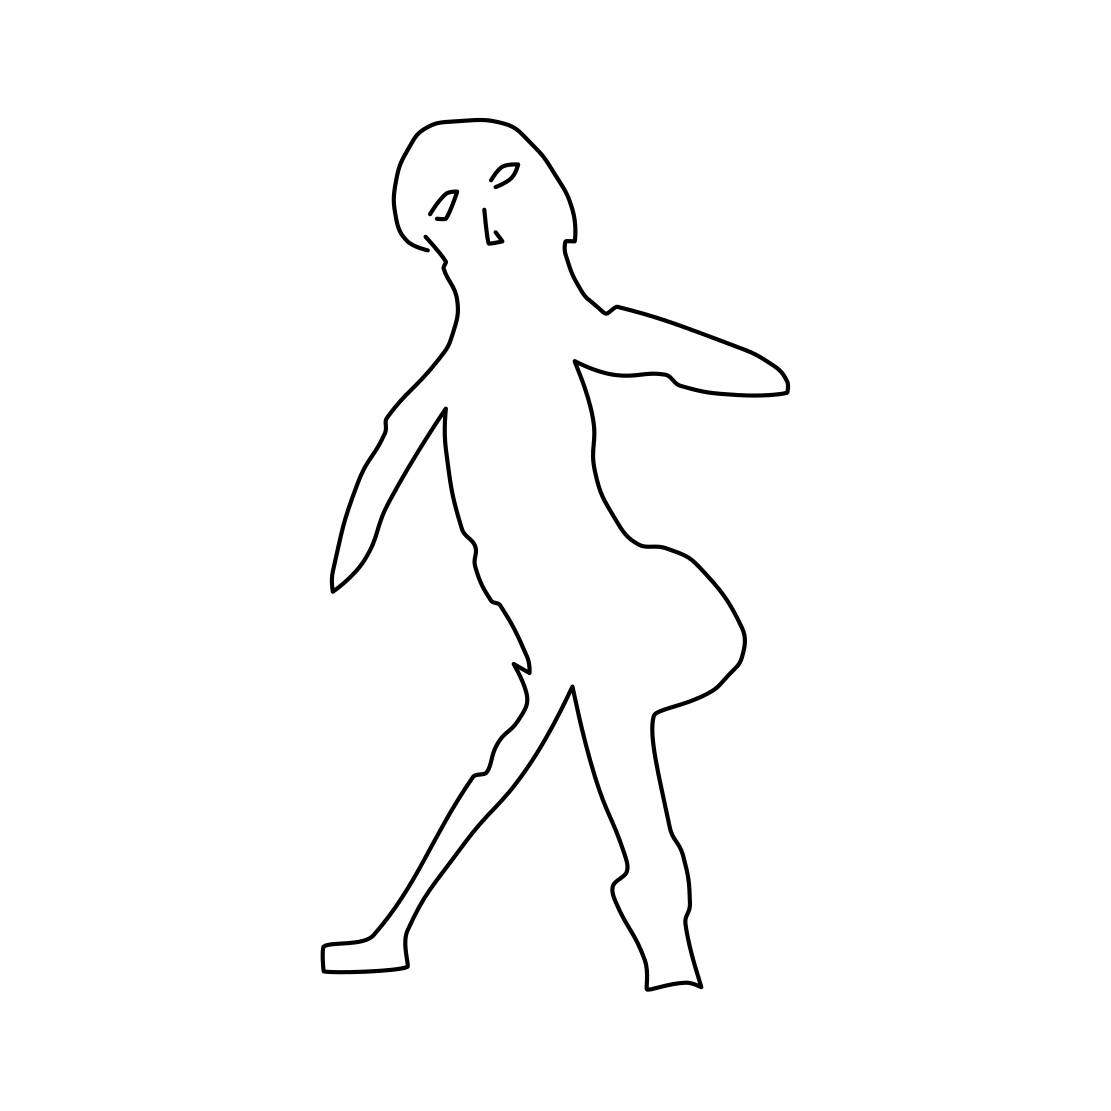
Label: person walking